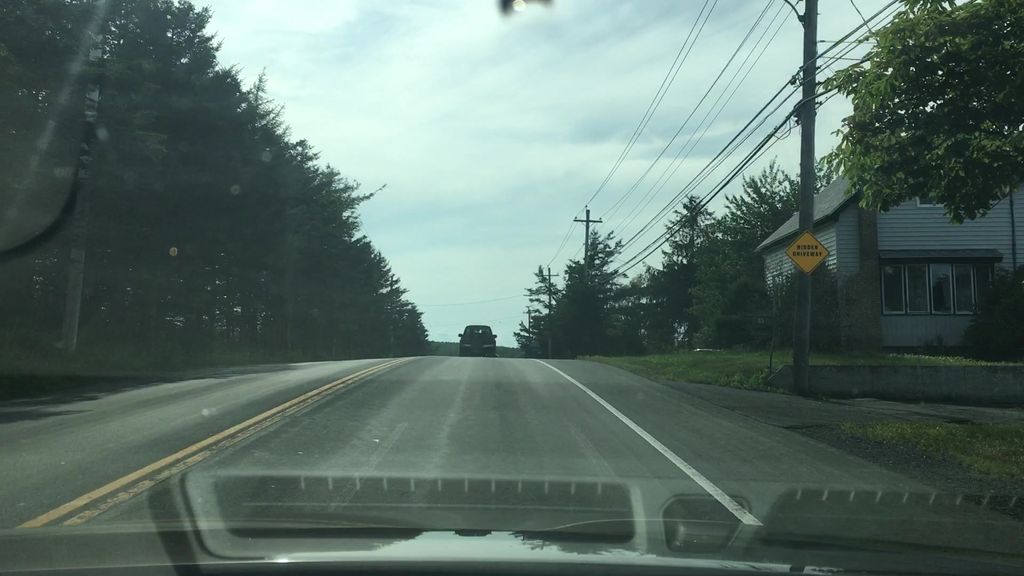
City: halifax